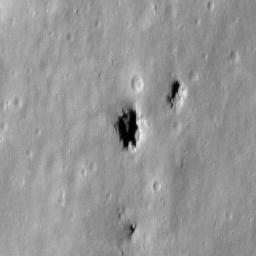
Pit: Stevinus 14a
Host crater: Stevinus
Host type: impact_melt
Lunar coordinates: latitude -32.163, longitude 54.712